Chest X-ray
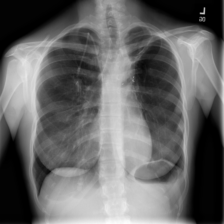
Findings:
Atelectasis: negative
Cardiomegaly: negative
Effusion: negative
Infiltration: negative
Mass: negative
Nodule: negative
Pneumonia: negative
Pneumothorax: negative
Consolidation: negative
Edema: negative
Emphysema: negative
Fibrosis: negative
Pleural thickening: negative
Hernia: negative